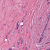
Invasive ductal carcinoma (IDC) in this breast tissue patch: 0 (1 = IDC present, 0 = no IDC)